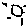
Label: sun